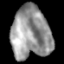
Tissue: lung
Cell type: Others
Senescence score: 0.1376
Nuclear area (px): 2005
Mean DAPI intensity: 151.51